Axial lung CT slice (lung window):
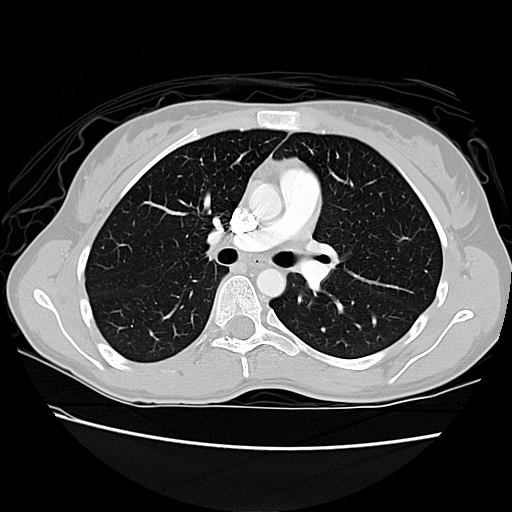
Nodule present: no